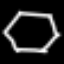
Label: octagon